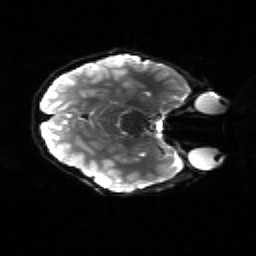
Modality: sbref
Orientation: axial
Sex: female
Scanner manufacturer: siemens
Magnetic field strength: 3 T
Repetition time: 5 s
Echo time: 0.071 s